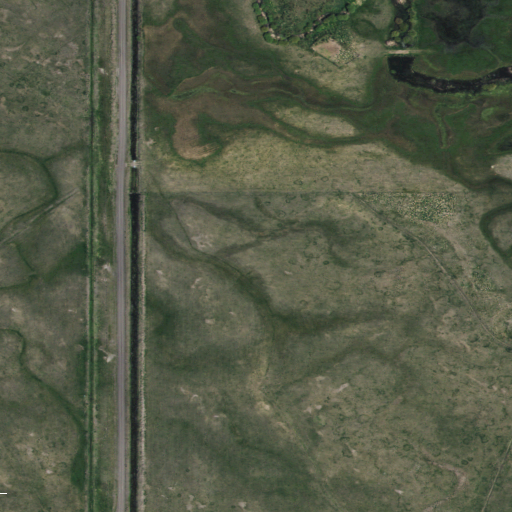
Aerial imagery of valley in Nevada named Duck Valley containing pasture, cultivated crops, herbaceous wetlands, and woody wetlands